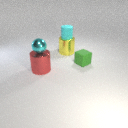
large red metal cylinder to the left of large yellow metal cylinder